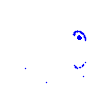
Particle: electron